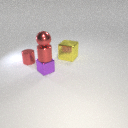
small purple metal cube below small red metal sphere